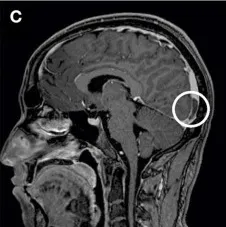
Show sagittal contrast-enhanced T1-weighted MRI-sequences. Thrombosis of the sagittal superior sinus (circle) at day 14 following vaccination.
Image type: radiology (mri)